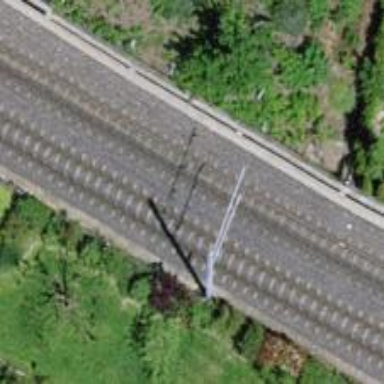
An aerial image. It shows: Tram railway with one electrified contact line.